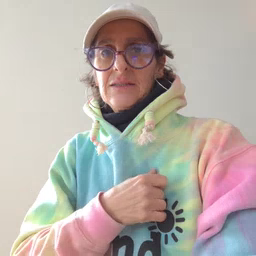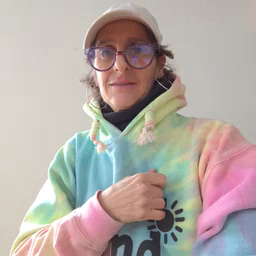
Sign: cut